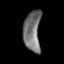
Tissue: lung
Cell type: Epithelial cells
Senescence score: 0.164
Nuclear area (px): 676
Mean DAPI intensity: 114.571